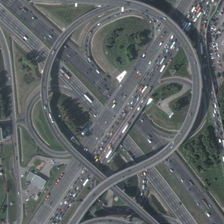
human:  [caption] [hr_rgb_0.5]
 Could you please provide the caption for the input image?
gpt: a large number of overpasses have been built on the land .

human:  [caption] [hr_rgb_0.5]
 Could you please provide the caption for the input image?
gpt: a large number of trees were planted around the overpass .

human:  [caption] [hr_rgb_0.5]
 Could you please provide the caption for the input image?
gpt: a large number of trees were planted around the overpass .

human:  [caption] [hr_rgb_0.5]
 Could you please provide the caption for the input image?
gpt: a large number of overpasses have been built on the land .

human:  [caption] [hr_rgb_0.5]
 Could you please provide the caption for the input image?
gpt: a large number of overpasses have been built on the land .